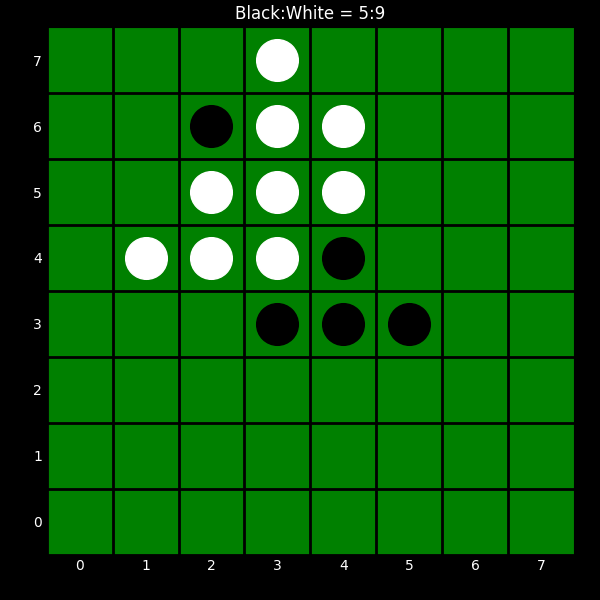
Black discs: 5
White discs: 9